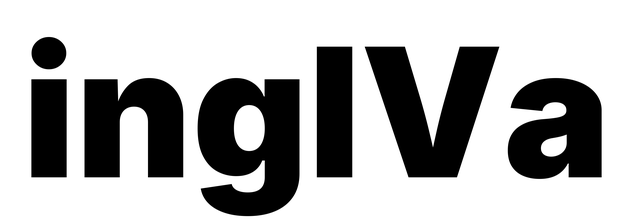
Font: Inter_Black